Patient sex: M
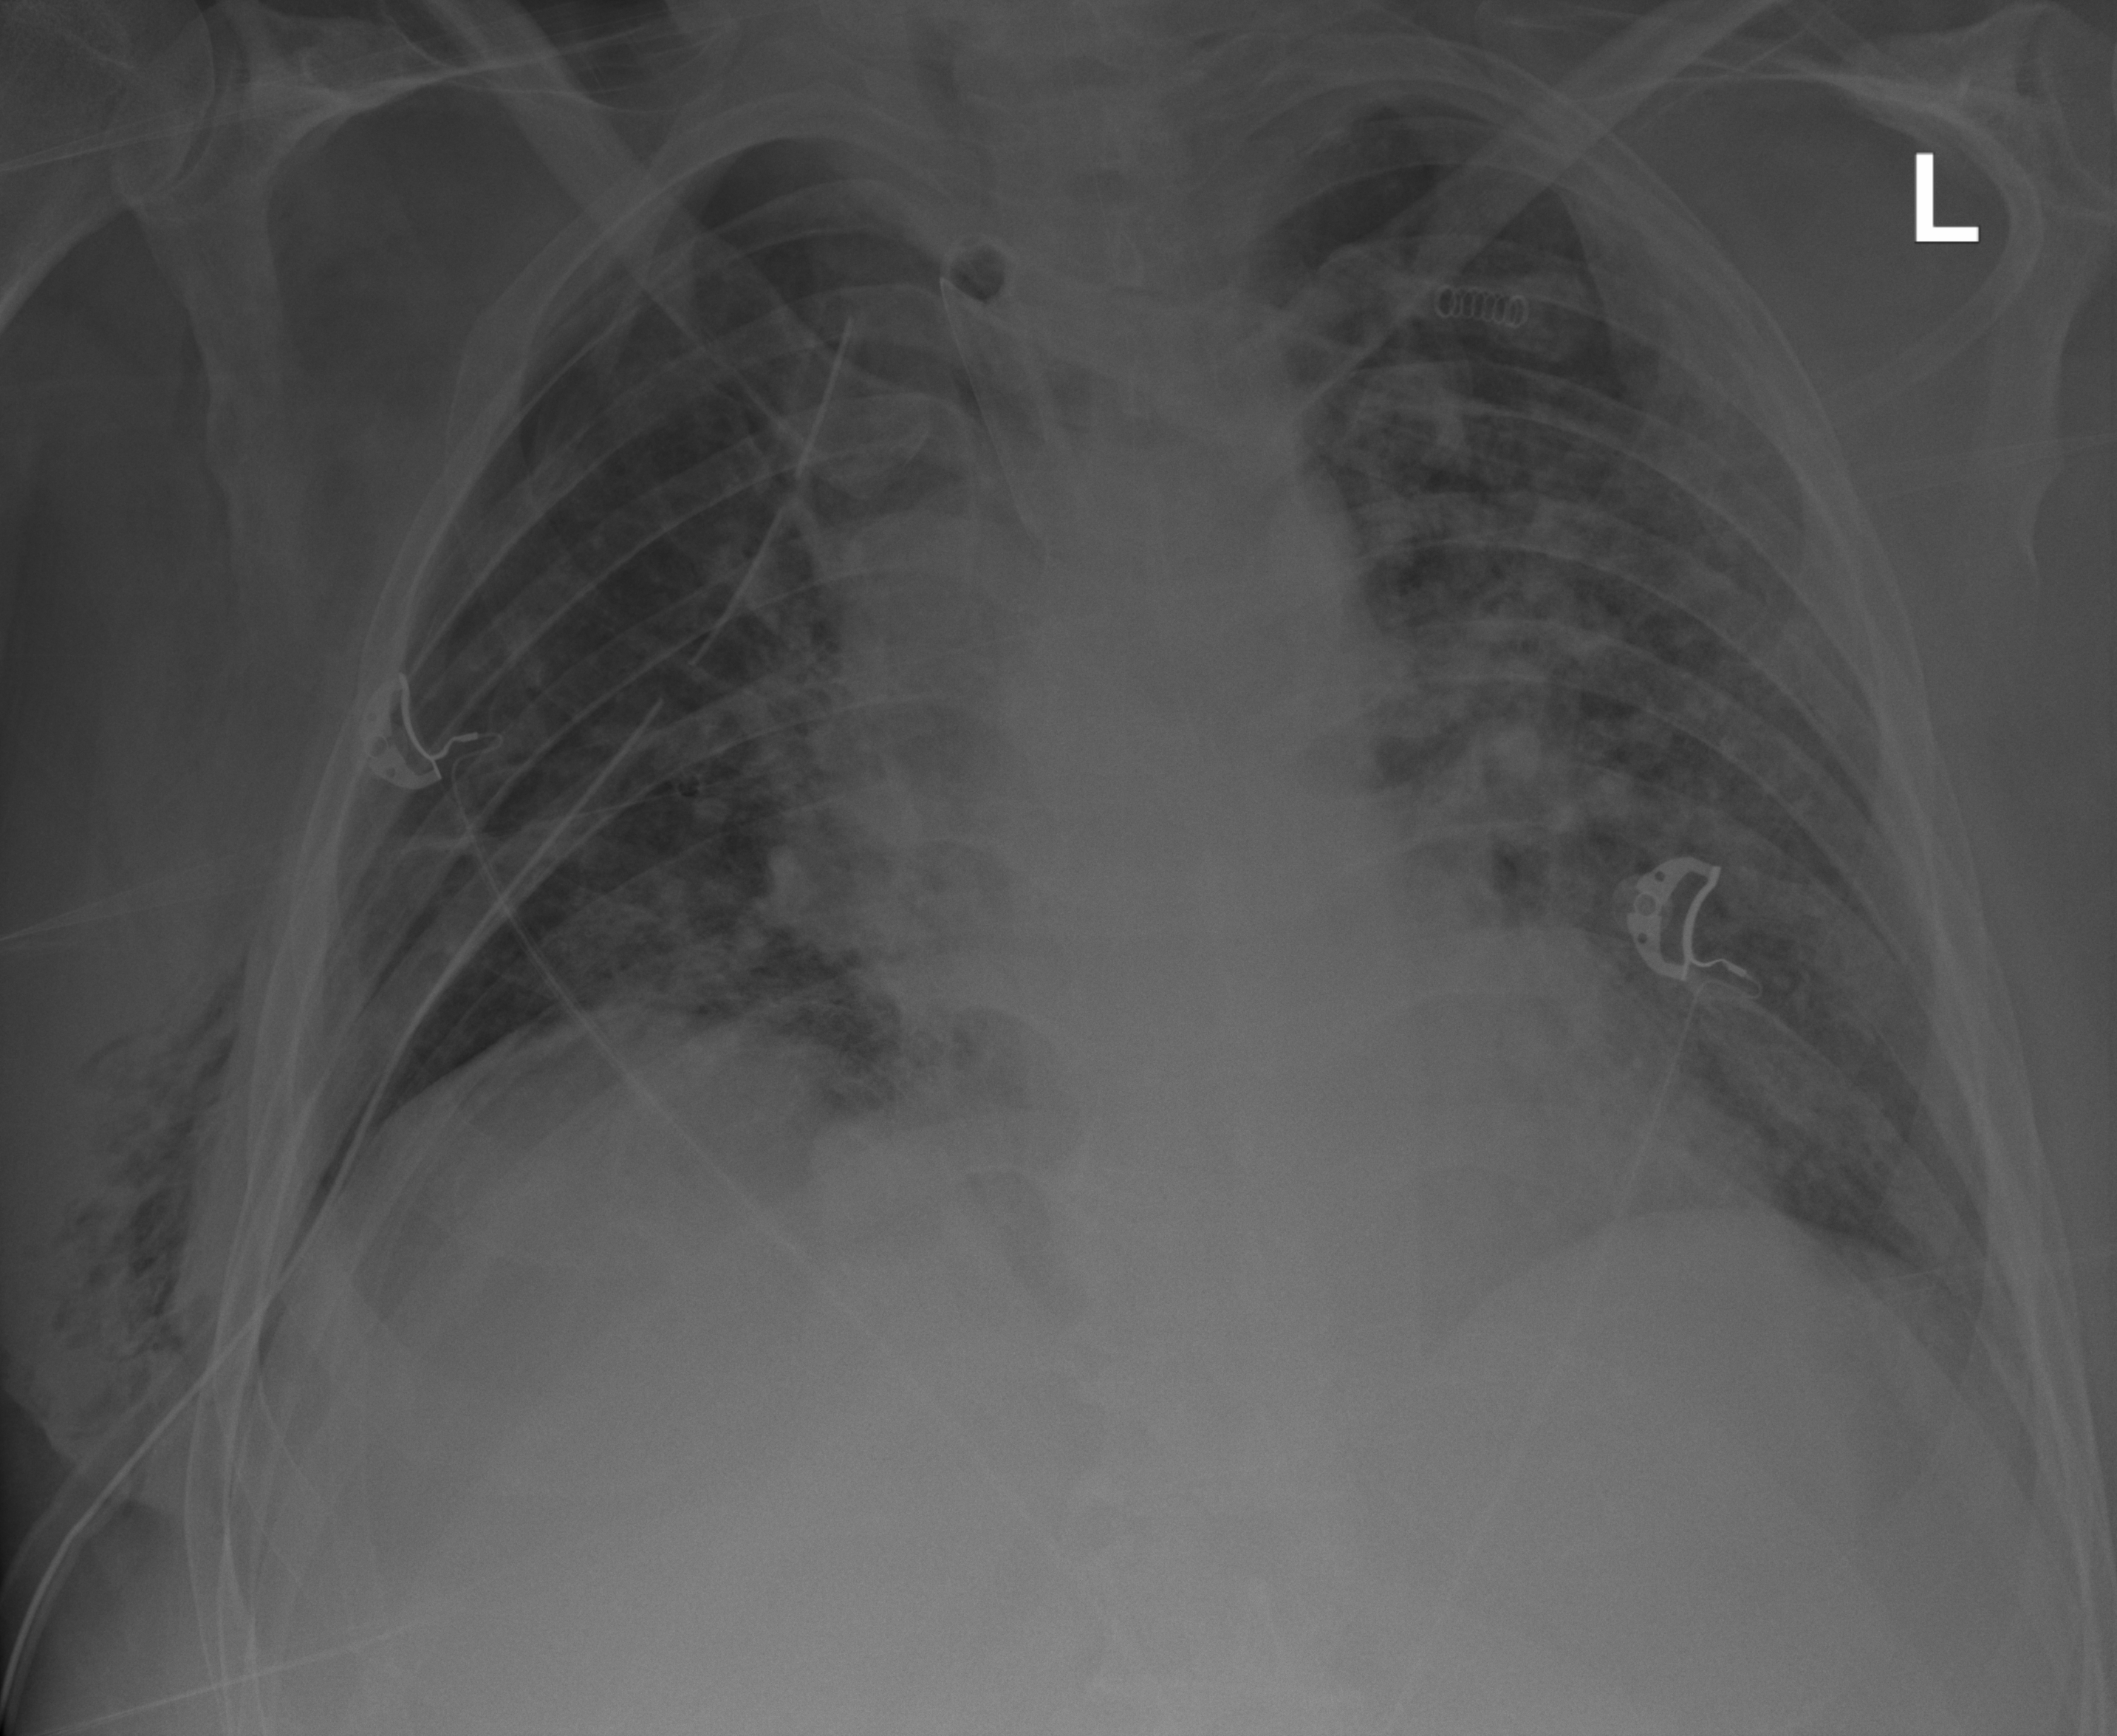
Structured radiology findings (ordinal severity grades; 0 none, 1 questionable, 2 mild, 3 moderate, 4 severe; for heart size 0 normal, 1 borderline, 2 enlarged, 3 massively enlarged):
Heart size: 0
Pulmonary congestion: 0
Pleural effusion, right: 0
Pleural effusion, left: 0
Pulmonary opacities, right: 3
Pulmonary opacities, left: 3
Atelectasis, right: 0
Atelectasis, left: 0